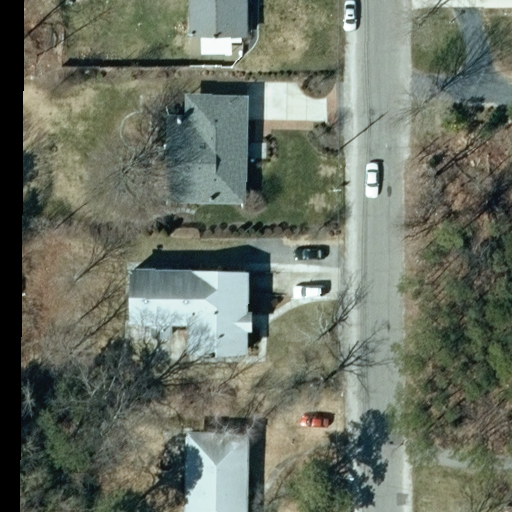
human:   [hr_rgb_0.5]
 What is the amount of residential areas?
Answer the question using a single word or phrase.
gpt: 1

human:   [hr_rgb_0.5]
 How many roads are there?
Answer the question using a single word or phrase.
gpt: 1

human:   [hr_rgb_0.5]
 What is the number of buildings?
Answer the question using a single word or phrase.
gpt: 5

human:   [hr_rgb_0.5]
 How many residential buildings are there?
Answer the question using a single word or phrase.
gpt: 5

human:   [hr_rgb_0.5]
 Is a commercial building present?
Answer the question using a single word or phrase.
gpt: no

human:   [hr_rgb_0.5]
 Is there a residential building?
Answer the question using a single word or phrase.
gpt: yes

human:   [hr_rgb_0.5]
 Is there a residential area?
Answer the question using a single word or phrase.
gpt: yes

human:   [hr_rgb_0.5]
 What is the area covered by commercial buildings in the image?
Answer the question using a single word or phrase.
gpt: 0m2

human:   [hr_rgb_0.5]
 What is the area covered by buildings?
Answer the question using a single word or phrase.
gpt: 995m2

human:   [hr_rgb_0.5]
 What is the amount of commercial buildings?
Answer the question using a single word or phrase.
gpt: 0

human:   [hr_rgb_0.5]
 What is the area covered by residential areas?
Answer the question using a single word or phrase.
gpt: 4525m2

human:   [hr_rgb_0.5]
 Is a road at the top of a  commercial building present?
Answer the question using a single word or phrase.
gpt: no

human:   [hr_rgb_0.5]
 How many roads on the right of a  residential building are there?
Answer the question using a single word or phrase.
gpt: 1

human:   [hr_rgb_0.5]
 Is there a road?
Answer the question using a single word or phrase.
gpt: yes

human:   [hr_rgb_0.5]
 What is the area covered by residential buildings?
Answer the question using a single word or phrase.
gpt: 995m2

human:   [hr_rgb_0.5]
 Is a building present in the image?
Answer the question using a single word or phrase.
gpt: yes

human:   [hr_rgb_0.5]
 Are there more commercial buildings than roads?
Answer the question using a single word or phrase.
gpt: no

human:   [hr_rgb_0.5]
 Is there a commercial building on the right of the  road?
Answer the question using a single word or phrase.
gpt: no

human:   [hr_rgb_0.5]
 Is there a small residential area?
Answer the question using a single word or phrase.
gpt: no

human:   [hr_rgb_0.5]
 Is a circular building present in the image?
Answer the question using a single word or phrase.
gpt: no

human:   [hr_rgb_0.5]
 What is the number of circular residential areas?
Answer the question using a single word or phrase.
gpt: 0

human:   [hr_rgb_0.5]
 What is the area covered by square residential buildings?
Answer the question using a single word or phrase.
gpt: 0m2

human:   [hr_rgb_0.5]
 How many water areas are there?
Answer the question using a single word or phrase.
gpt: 0

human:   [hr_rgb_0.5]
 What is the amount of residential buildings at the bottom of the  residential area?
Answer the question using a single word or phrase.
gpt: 0

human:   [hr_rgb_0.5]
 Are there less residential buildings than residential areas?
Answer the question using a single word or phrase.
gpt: no

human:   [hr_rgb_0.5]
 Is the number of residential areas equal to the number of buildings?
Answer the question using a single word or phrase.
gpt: no

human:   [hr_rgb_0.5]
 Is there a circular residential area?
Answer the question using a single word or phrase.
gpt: no

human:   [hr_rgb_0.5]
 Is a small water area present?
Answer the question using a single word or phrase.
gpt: no

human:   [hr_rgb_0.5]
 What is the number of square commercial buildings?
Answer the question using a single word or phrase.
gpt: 0

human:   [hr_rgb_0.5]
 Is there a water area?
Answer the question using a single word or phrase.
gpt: no

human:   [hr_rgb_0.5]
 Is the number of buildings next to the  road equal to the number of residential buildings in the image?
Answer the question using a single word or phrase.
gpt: yes

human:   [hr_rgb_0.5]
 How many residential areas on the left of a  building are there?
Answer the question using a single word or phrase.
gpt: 0

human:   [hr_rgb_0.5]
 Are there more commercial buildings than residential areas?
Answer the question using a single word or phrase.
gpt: no

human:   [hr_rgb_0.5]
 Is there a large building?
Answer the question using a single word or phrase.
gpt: no

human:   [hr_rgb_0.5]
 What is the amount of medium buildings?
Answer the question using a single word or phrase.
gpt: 3

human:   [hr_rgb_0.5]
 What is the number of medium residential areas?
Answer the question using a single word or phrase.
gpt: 0

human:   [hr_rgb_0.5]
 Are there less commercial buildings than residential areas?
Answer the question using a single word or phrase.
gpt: yes

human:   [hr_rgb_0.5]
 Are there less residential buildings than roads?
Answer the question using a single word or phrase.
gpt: no

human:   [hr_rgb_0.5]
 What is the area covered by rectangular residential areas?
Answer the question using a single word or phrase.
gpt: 4525m2

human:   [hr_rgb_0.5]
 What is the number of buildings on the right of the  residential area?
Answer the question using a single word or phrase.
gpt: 0

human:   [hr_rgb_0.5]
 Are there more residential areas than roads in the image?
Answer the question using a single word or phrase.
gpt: no

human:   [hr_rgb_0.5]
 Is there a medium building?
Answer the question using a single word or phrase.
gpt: yes

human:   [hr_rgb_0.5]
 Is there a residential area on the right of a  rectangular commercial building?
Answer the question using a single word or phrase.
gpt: no

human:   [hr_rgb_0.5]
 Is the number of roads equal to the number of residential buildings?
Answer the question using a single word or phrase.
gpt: no

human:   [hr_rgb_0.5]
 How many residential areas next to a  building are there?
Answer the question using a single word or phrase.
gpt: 1

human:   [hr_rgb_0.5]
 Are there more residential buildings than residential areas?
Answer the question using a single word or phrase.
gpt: yes

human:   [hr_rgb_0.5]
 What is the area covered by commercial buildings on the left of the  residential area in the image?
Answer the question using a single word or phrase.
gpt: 0m2

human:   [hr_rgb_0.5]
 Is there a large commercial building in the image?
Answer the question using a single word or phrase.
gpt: no

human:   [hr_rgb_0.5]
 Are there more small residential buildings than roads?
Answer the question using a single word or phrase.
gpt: yes

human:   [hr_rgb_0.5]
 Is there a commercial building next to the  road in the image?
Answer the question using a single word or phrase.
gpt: no

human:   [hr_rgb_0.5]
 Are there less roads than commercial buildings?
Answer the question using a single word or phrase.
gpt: no

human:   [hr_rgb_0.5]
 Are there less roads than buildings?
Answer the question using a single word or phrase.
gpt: yes

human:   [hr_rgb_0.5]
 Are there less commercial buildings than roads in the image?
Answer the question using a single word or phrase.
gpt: yes

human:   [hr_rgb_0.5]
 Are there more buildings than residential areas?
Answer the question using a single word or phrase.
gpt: yes

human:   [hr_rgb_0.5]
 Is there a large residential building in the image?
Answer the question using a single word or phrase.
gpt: no

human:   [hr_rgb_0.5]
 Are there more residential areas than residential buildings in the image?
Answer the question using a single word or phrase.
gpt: no

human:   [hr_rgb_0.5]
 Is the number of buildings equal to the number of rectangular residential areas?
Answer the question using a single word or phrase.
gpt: no

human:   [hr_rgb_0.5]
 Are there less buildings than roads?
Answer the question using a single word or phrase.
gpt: no

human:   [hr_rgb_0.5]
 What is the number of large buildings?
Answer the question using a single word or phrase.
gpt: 0

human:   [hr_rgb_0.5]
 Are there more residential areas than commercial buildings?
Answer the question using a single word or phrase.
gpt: yes

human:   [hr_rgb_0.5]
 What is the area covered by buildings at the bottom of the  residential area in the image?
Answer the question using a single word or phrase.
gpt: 0m2

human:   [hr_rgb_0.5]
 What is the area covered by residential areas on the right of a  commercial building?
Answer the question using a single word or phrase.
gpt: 0m2

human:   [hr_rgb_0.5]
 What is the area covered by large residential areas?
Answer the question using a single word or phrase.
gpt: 4525m2

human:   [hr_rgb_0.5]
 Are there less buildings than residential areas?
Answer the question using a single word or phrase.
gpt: no